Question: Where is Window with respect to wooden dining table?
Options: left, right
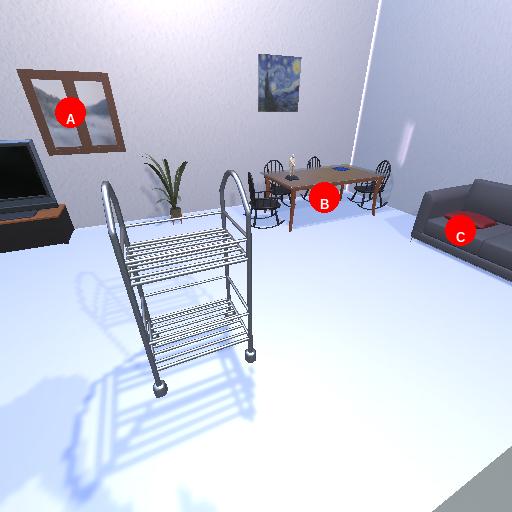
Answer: left